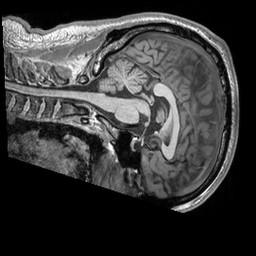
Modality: T1w
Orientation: sagittal
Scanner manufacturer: siemens
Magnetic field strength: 3 T
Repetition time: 2.53 s
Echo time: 0.00298 s